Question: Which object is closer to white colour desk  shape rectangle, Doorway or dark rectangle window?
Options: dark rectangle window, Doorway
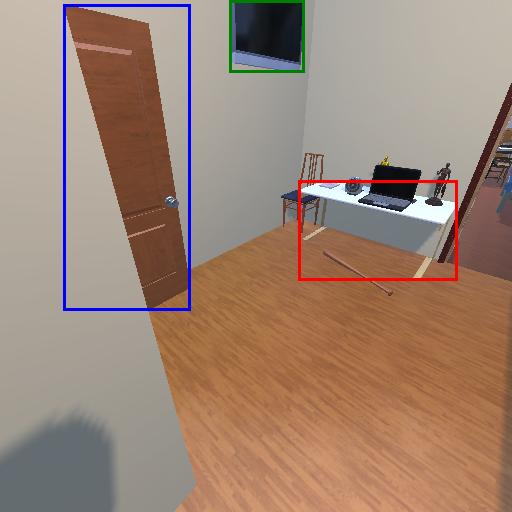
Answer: dark rectangle window